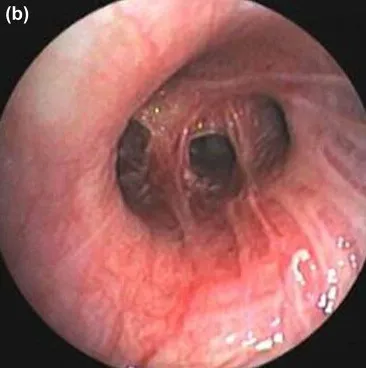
Images of fiberoptic bronchoscopy and histopathology post-treatment. (a and b) Right upper lobe bronchus unobstructed, tracheobronchial bronchitis.
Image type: endoscopy (airway_endoscopy)